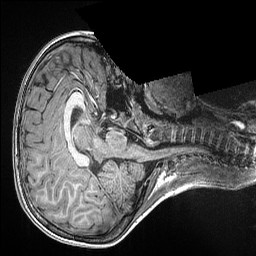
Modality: T1w
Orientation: axial
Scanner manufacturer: siemens
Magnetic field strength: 3 T
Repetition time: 2.3 s
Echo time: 0.00298 s